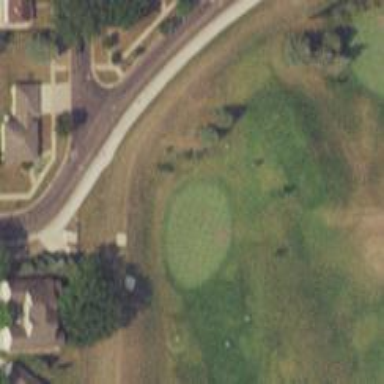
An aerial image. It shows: Golf hole.